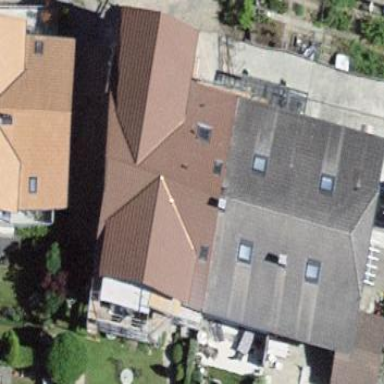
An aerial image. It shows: Simple house.